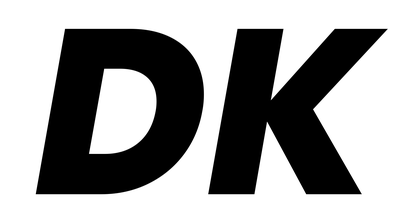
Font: Poppins-ExtraBoldItalic